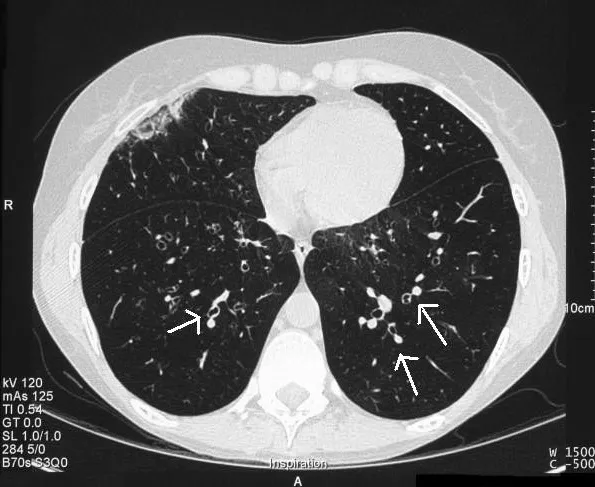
October 2005 (CT Thorax): Resolution of areas of consolidation and "signet ring sign". The signet ring sign is a finding seen on CT scans of the thorax. It consists of a small circle of soft tissue attenuation that abuts a ring of soft tissue attenuation surrounding a larger low attenuating circle of air and is indicative of bronchiectasis.
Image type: radiology (ct)